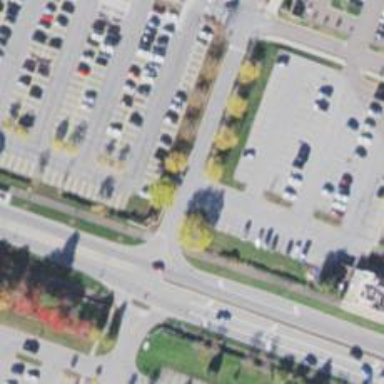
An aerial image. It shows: Zebra crossing on footway.